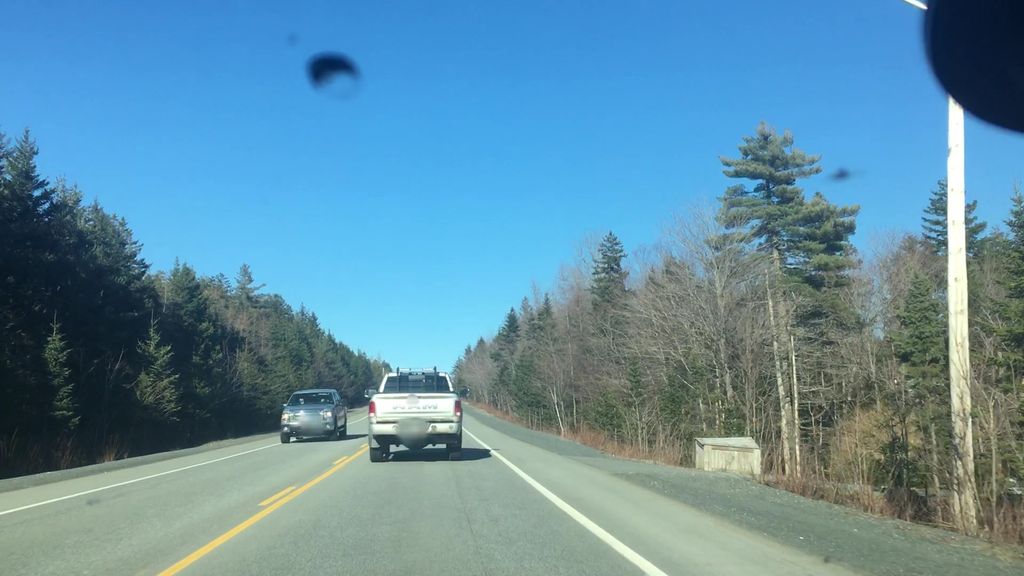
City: halifax